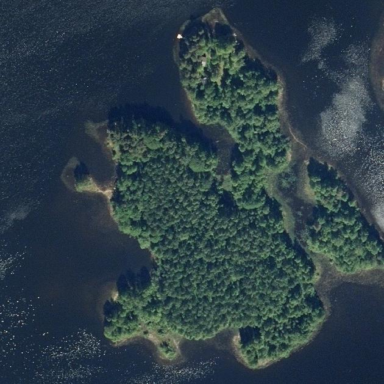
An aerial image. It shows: Islet covered in broadleaved woodland.